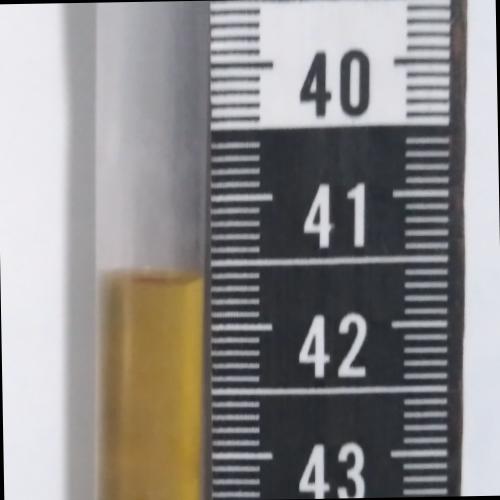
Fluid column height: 41.6 cm